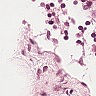
Metastatic tissue present: no